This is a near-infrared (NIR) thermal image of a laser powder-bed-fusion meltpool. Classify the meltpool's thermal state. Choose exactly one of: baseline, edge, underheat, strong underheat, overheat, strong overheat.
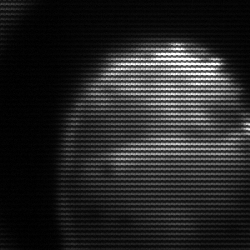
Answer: strong underheat